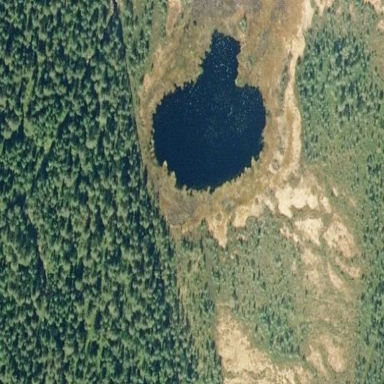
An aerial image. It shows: Pond surrounded by natural water.